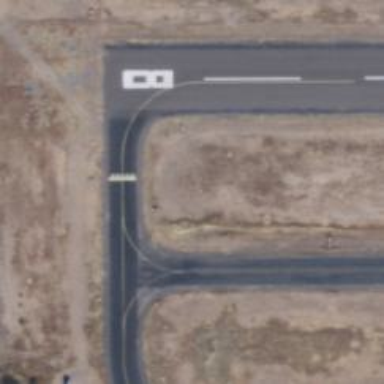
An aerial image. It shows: Asphalt taxiway at the airport.